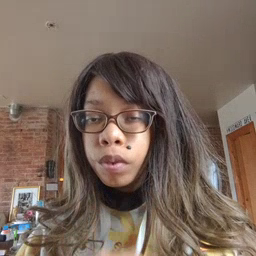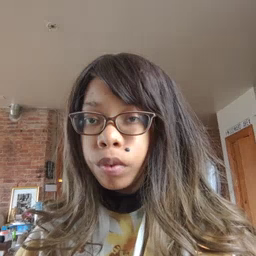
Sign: frog